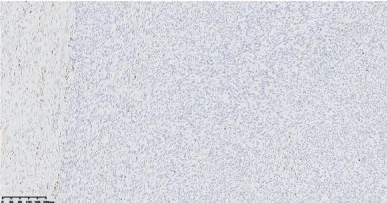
Immunohistochemical results including desmin, CD34, TRK, S100, ER, PR, and P53 are displayed (E-K, x200).
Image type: pathology (immunostaining)